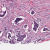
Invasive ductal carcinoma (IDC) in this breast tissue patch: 1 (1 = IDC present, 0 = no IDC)